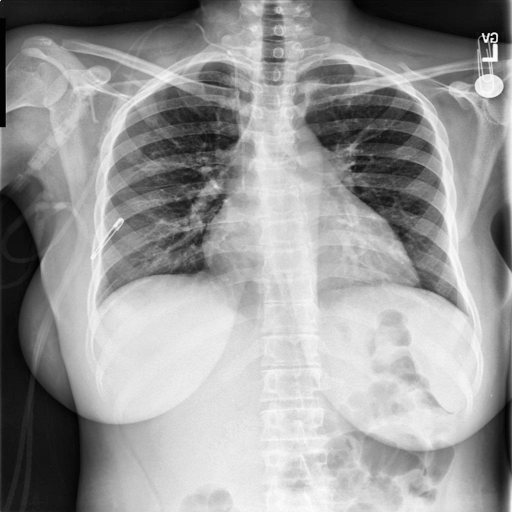
Finding: NORMAL